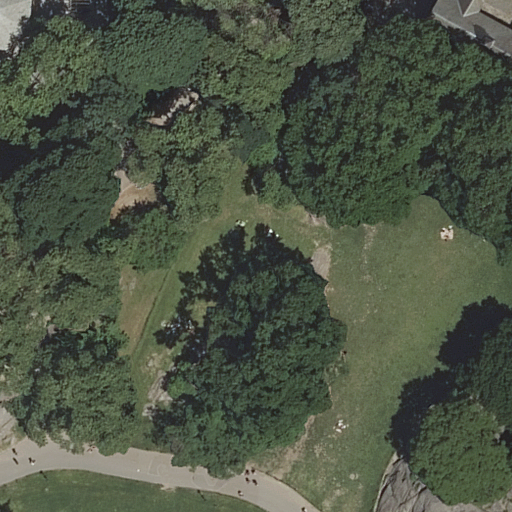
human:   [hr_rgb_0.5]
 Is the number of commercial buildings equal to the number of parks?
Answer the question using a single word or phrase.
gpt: no

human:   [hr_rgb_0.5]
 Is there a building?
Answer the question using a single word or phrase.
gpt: yes

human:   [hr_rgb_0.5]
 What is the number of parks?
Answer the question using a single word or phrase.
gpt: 1

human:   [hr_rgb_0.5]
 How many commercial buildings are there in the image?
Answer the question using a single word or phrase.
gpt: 0

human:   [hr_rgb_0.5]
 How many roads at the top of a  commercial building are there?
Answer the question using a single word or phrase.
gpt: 0

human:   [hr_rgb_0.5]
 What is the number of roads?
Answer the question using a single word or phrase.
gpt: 5

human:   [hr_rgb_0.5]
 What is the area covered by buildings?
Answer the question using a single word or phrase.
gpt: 218m2

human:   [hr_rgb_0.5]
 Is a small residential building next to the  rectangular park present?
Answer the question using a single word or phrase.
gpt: yes

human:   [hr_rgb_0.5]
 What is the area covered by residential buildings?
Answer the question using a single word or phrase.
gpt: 218m2

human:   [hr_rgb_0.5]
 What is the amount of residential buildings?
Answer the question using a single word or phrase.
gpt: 2

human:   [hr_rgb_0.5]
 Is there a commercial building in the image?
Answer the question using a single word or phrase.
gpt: no

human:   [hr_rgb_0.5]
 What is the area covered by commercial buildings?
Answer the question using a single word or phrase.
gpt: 0m2

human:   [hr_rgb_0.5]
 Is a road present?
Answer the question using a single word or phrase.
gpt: yes

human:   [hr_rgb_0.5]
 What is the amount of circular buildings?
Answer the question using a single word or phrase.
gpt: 0

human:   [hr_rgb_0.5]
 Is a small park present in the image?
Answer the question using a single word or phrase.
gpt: no

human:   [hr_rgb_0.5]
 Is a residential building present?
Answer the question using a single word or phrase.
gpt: yes

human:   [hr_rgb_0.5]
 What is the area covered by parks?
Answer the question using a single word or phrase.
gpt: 10625m2

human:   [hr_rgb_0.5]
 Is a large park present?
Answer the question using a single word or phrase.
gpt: yes

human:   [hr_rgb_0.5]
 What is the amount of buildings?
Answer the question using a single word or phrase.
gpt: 2

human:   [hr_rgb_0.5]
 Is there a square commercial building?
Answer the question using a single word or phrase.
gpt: no

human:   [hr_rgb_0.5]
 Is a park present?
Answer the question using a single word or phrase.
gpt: yes

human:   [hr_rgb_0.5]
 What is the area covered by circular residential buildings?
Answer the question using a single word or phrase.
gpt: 0m2

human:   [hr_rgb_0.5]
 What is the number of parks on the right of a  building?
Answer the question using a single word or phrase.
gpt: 0

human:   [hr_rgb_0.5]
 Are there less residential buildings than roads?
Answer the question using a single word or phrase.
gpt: yes

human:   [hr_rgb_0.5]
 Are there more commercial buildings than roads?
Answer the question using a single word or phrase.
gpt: no

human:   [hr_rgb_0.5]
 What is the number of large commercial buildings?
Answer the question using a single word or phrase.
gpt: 0

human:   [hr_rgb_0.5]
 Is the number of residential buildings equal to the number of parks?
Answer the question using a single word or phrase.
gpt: no

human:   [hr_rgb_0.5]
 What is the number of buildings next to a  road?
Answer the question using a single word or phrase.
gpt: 2

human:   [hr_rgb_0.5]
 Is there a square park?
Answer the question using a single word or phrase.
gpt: no

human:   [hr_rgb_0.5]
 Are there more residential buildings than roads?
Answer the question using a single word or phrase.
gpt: no

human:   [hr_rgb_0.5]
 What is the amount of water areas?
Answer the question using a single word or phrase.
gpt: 0

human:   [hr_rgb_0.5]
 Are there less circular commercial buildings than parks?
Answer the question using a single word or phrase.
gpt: yes

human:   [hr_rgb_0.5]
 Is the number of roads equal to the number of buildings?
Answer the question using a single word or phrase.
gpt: no

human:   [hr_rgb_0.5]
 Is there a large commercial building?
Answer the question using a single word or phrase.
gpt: no

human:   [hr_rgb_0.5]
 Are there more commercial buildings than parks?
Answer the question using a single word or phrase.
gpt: no

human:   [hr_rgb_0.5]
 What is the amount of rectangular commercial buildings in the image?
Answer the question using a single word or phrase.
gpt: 0

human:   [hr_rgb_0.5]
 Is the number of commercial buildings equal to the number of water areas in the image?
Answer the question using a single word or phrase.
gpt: yes

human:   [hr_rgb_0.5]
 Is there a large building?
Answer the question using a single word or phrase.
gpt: no

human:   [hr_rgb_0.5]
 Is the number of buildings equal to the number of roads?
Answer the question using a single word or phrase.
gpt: no

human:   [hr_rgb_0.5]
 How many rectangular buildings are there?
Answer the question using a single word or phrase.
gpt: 1

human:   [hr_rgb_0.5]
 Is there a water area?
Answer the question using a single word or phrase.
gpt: no

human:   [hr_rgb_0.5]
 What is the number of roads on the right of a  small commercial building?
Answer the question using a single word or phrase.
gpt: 0

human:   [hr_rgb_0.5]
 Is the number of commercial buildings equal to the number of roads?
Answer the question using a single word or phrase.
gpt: no

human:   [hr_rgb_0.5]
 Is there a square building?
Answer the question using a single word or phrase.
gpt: no

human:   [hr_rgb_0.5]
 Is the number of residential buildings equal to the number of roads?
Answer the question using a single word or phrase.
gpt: no

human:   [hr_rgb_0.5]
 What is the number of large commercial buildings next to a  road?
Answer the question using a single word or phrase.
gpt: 0

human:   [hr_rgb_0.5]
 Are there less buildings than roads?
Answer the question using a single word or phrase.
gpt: yes

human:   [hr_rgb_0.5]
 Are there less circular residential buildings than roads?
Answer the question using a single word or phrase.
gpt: yes

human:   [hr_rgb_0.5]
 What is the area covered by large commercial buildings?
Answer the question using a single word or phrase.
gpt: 0m2

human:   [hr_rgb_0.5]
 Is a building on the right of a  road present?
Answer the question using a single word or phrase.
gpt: yes

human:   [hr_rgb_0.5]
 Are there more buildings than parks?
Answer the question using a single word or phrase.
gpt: yes

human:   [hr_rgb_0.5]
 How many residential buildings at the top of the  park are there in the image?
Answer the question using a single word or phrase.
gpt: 2

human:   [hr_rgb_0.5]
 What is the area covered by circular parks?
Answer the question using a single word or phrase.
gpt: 0m2

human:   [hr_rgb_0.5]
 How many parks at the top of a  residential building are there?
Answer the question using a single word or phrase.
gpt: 0

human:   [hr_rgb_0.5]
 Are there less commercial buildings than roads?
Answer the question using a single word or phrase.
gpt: yes

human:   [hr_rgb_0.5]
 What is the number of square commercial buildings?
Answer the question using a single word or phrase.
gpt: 0

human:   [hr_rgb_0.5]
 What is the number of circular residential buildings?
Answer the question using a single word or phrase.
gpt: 0

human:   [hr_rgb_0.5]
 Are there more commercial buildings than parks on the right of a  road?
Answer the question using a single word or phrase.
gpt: no

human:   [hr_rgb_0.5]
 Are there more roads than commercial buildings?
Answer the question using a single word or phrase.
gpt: yes

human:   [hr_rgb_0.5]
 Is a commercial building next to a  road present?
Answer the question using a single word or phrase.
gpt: no

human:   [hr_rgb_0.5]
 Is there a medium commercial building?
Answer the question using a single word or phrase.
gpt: no

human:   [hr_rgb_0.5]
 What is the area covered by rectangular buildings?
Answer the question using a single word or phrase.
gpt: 55m2

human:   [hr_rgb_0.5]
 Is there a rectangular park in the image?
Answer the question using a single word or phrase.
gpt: yes

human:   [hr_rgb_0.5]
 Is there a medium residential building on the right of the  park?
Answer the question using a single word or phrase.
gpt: yes